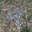
Label: 9